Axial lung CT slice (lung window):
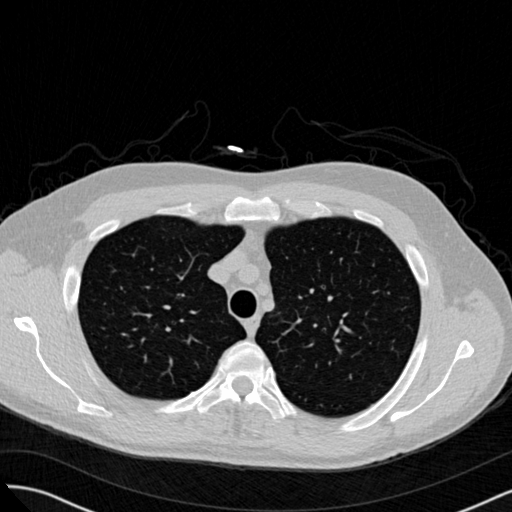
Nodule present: no